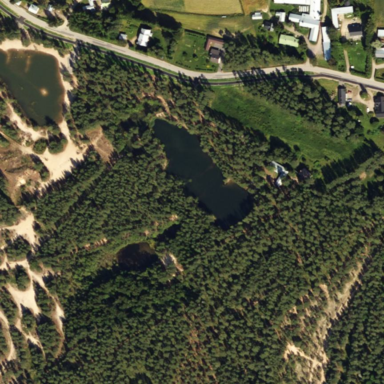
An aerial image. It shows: Peaceful pond surrounded by nature.